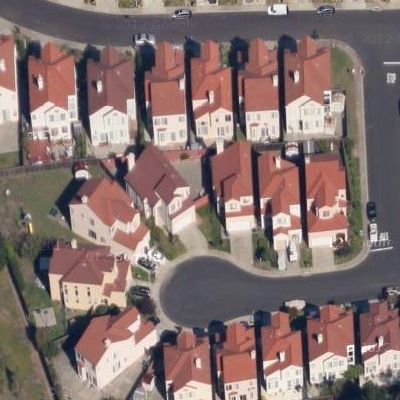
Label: Resident